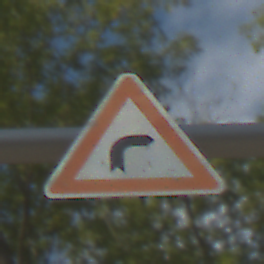
Verkehrszeichen: KurveRechts
Umgebung: Outdoor, Nature
Tageszeit: MorningAfternoon
Wetter: PartlyCloudy
Licht: Natural
Jahreszeit: NotSpecified
Kontrast: HighContrast